Question: Trying to achieve a fluid rectangle with angled corners with html/css and sliced images.
Here is what i have so far.
<URL>
'''
<div class="main-title-wrapper">
<div class="main-title-inner">
<div class="main-title-top">&nbsp;</div>
<div class="main-title-left">&nbsp;</div>
<div class="main-title-right">&nbsp;</div>
<div class="strapline-container">
<h1 class="page-title">People for the hard places</h1>
<div class="sub-title-wrapper">
<p class="introtext">Together we can use our skills and passion to make a difference by going, giving and praying. Join our network of encouragers to see how you can help bring about God's great mission idea.</p>
</div>
</div>
<div class="main-title-bottom">&nbsp;</div>
<div class="main-title-tl">&nbsp;</div>
<div class="main-title-tr">&nbsp;</div>
<div class="main-title-bl">&nbsp;</div>
<div class="main-title-br">&nbsp;</div>
</div>
</div>
'''
See image below
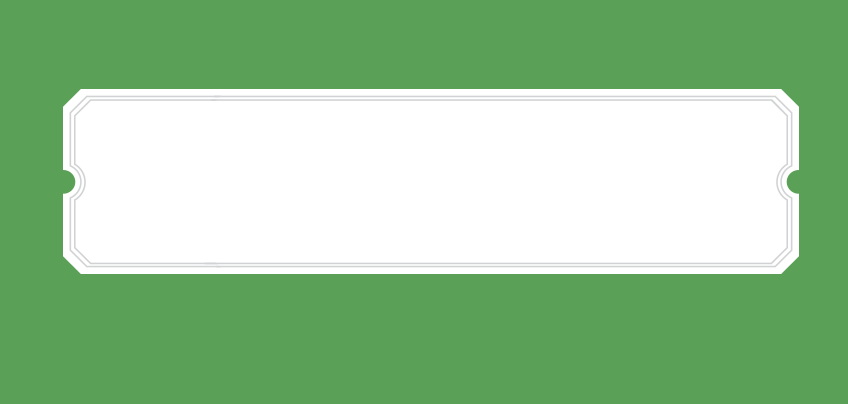
Answer: A much cleaner way would be to use <URL> to align and size the image around content. You will only have to download a single image instead of one for every facet, and the code is much more readable.
At border-image.com, you can <URL>:
'''
.banner {
border-style: solid;
border-width: 39px 43px 41px 46px;
-webkit-border-image: url(http://i.imgur.com/ziNitLf.png) 39 43 41 46 repeat;
-moz-border-image: url(http://i.imgur.com/ziNitLf.png) 39 43 41 46 repeat;
-o-border-image: url(http://i.imgur.com/ziNitLf.png) 39 43 41 46 repeat;
border-image: url(http://i.imgur.com/ziNitLf.png) 39 43 41 46 fill repeat;
}
'''
### Working Demo in Fiddle